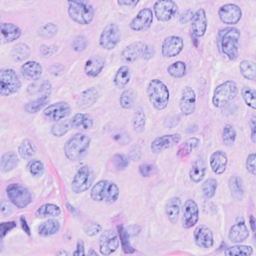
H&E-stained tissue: Breast